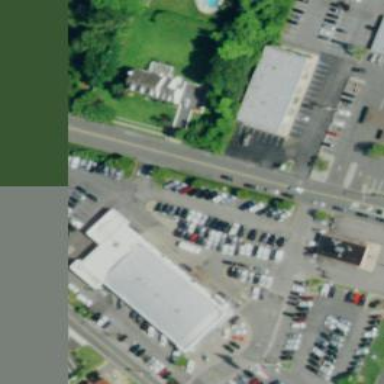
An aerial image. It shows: Building housing car shop.